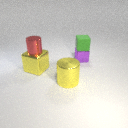
large yellow metal cube behind large yellow metal cylinder